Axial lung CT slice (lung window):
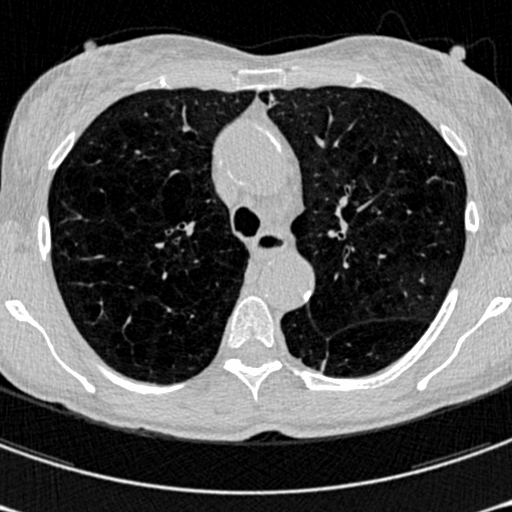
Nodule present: yes
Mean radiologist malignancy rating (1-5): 3